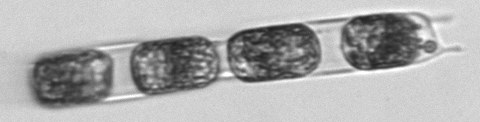
Label: Hemiaulus